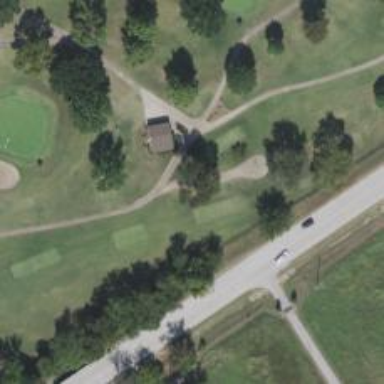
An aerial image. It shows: Path for both roads and golfers.